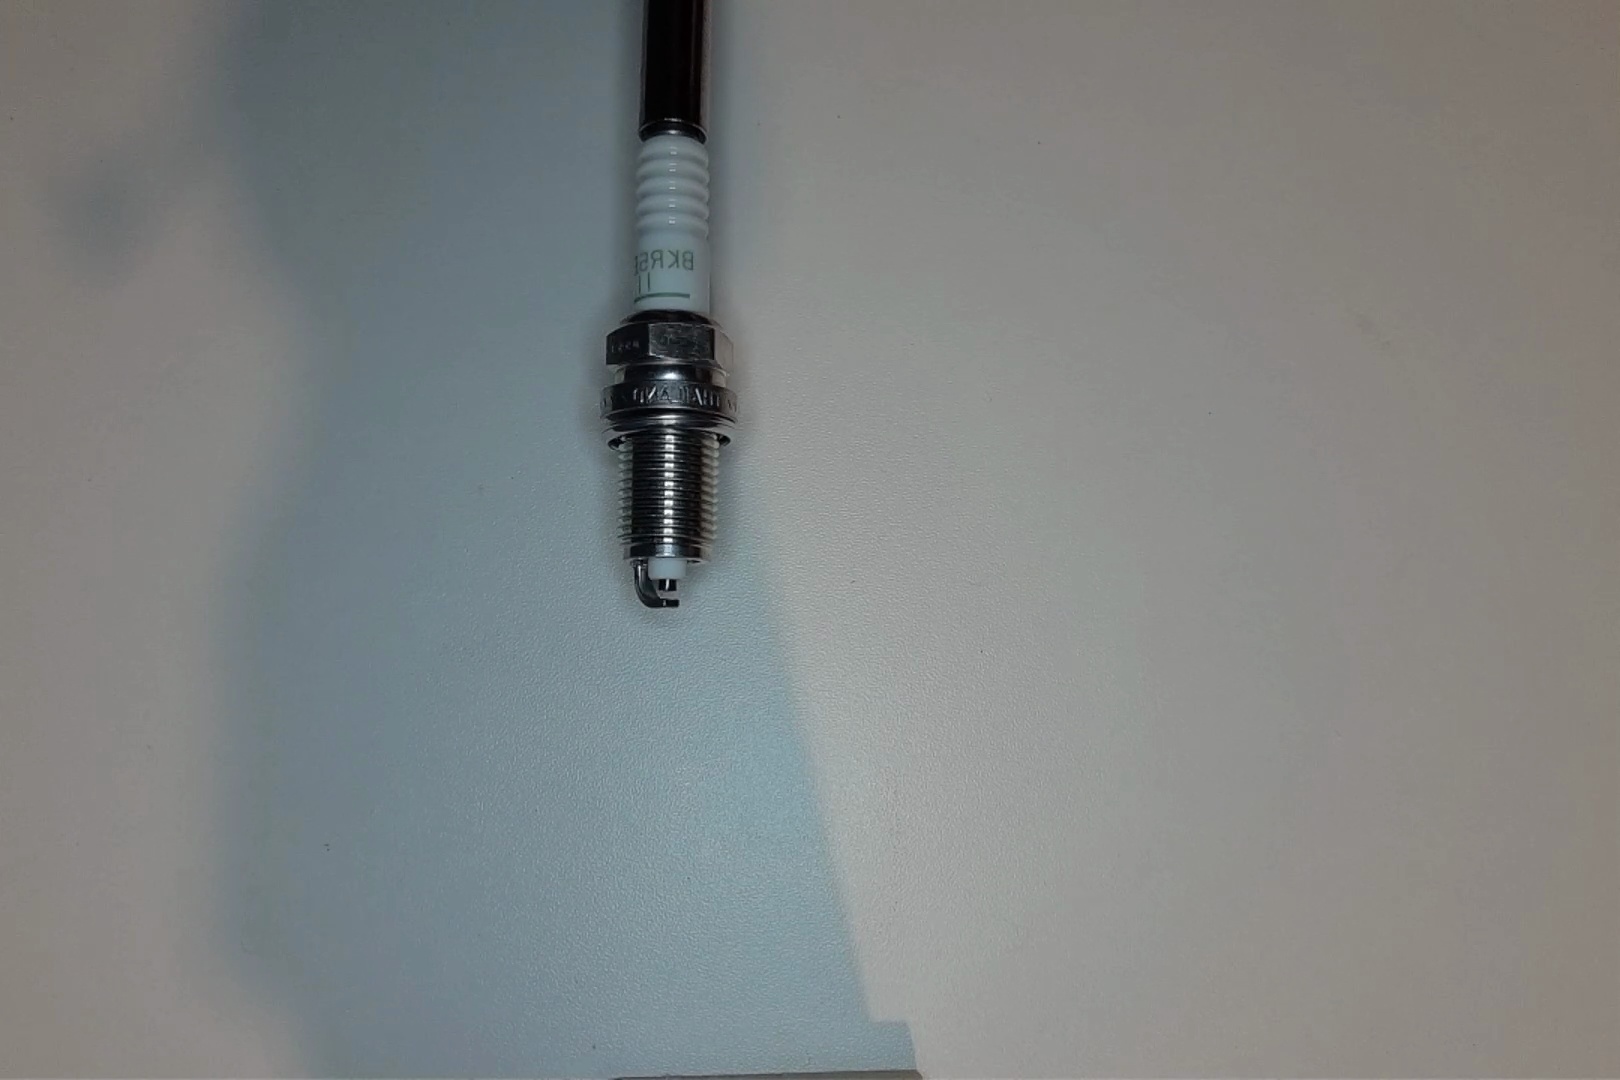
Label: normal